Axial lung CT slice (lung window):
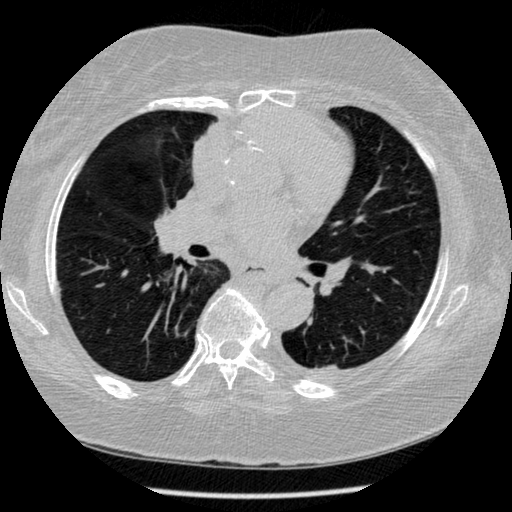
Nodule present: no